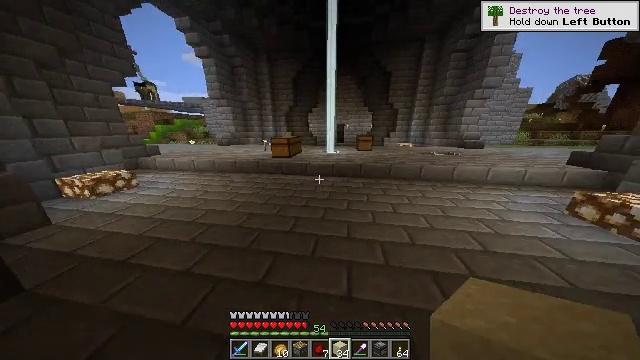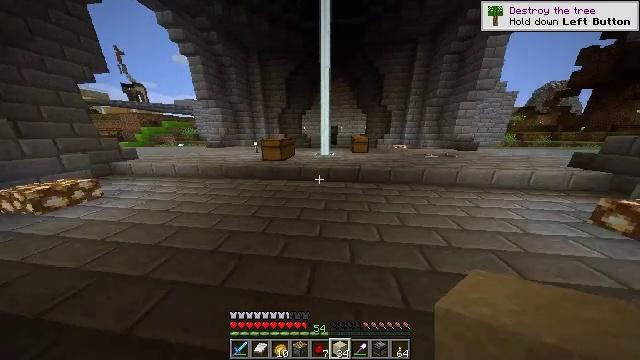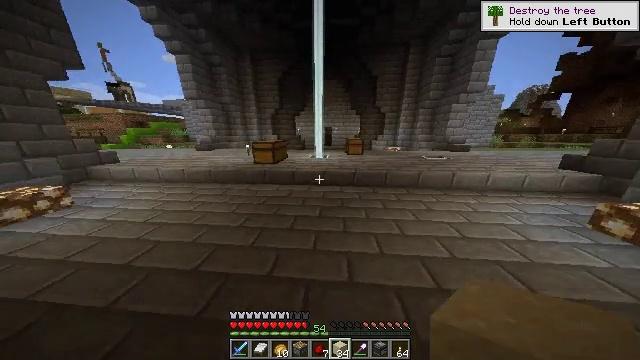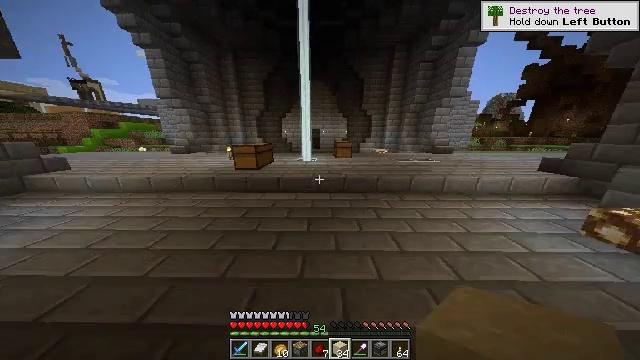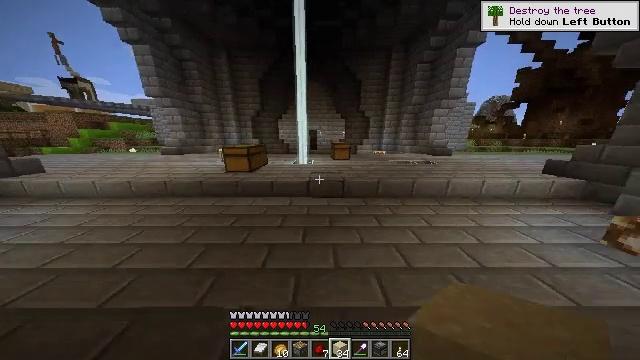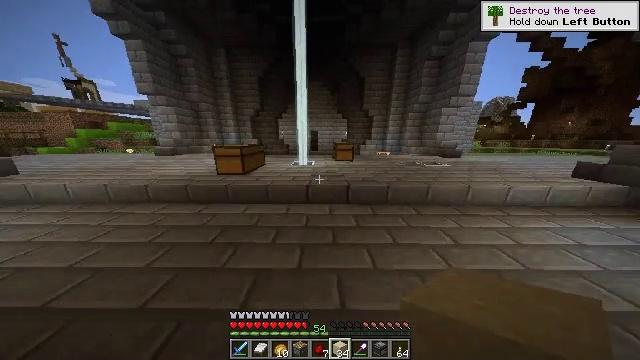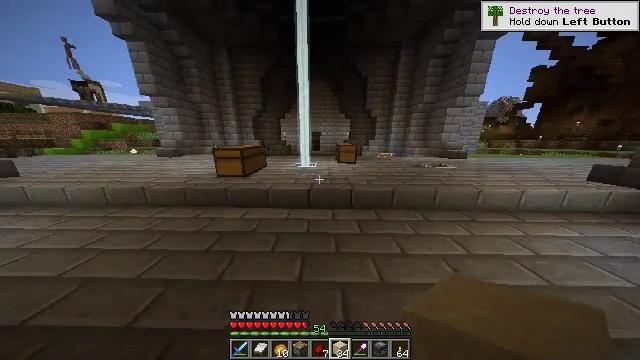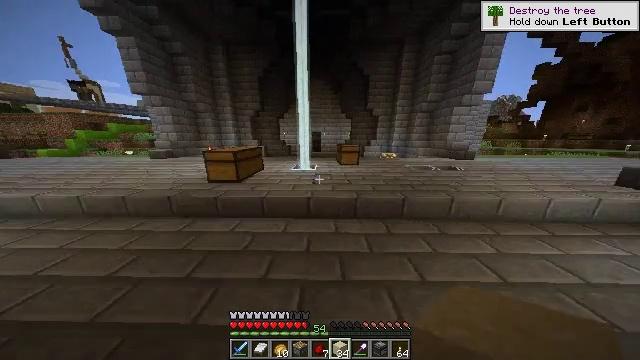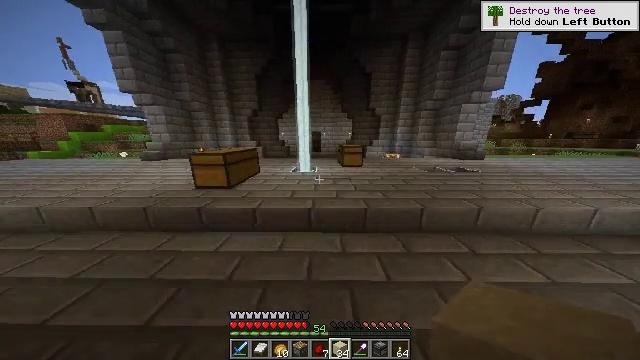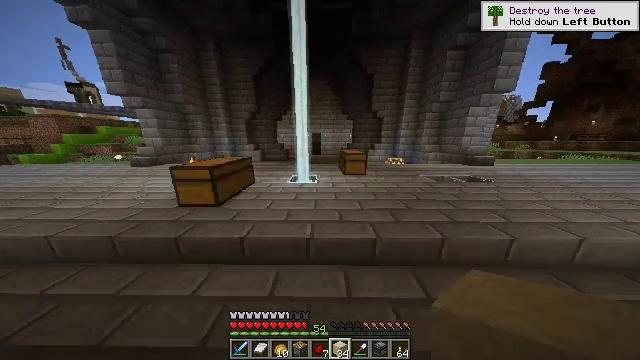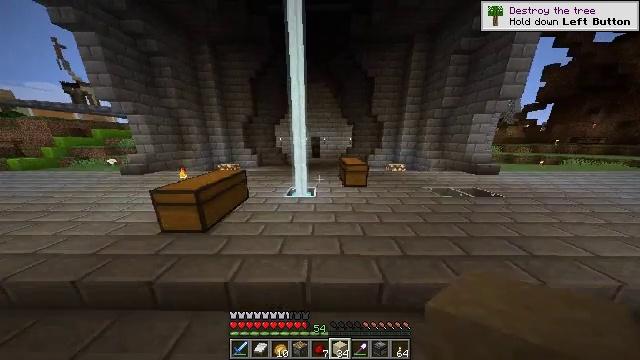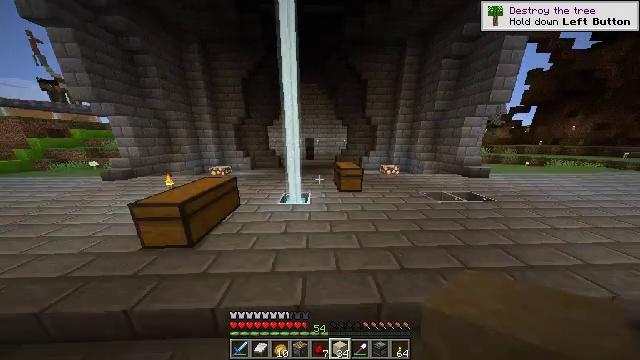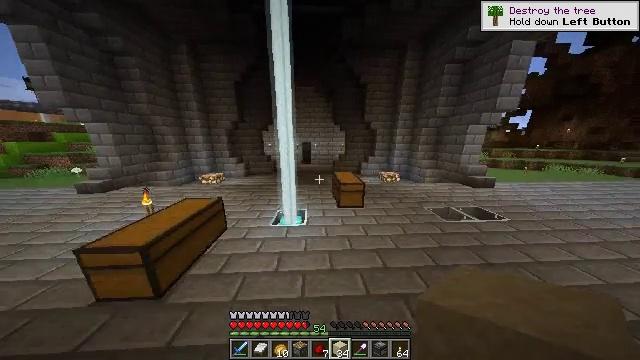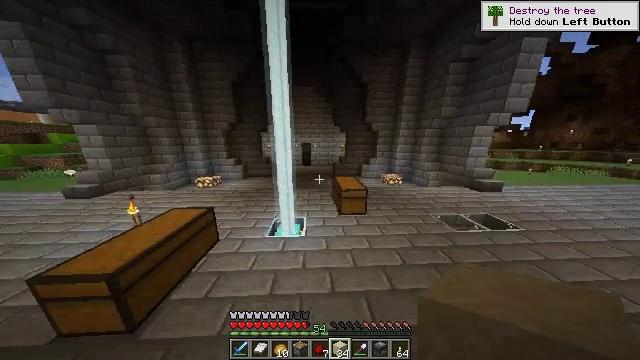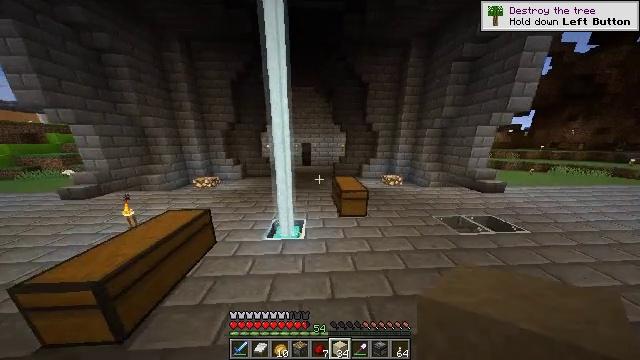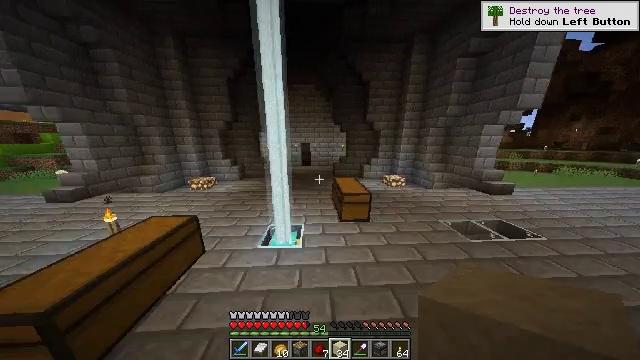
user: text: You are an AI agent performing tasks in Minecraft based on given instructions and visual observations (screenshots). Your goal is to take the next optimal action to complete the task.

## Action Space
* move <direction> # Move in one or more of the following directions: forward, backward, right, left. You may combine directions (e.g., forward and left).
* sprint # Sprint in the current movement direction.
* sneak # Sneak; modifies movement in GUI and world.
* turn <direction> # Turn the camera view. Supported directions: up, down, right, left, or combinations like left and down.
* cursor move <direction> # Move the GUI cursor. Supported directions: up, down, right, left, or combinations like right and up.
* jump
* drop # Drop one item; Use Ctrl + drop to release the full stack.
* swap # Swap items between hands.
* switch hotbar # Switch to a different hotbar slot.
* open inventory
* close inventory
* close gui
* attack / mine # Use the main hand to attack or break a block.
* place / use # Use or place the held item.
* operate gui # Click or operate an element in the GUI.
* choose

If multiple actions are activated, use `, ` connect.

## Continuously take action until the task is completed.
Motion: motion action
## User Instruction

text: Put the necessary items in the crafting grid to make an observer.
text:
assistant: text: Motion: move forward, turn right
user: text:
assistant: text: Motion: move forward, turn right
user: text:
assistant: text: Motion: move forward, turn right
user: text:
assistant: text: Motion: move forward, turn right
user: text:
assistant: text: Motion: move forward
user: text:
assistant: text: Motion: move forward
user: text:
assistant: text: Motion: move forward
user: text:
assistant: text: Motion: move forward
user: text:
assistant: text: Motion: move forward, jump
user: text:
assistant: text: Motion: move forward, jump
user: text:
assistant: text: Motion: move forward, turn right, jump
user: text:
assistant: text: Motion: move forward, turn right, jump
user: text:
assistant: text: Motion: move forward and move right, jump
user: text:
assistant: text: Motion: move forward and move right, jump
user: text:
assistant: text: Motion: move forward, jump
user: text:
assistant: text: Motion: move forward, turn left, jump
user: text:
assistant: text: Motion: move forward, jump
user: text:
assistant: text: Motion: move forward, jump
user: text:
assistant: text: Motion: move forward, jump
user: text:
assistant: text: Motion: move forward, jump
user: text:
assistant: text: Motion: move forward, jump
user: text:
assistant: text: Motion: move forward, jump
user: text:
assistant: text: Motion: move forward and move left, turn left, jump
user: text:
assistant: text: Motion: move forward and move left, jump
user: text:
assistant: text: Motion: move forward and move left, jump
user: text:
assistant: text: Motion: move forward and move left, jump
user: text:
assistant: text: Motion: move forward and move left, jump
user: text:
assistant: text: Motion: move forward, jump
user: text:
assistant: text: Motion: move forward, jump
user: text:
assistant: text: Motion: move forward, jump